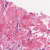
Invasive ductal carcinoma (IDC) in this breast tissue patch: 0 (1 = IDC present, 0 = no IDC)